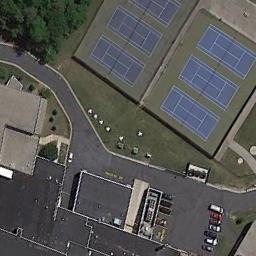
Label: tennis_court